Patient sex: F
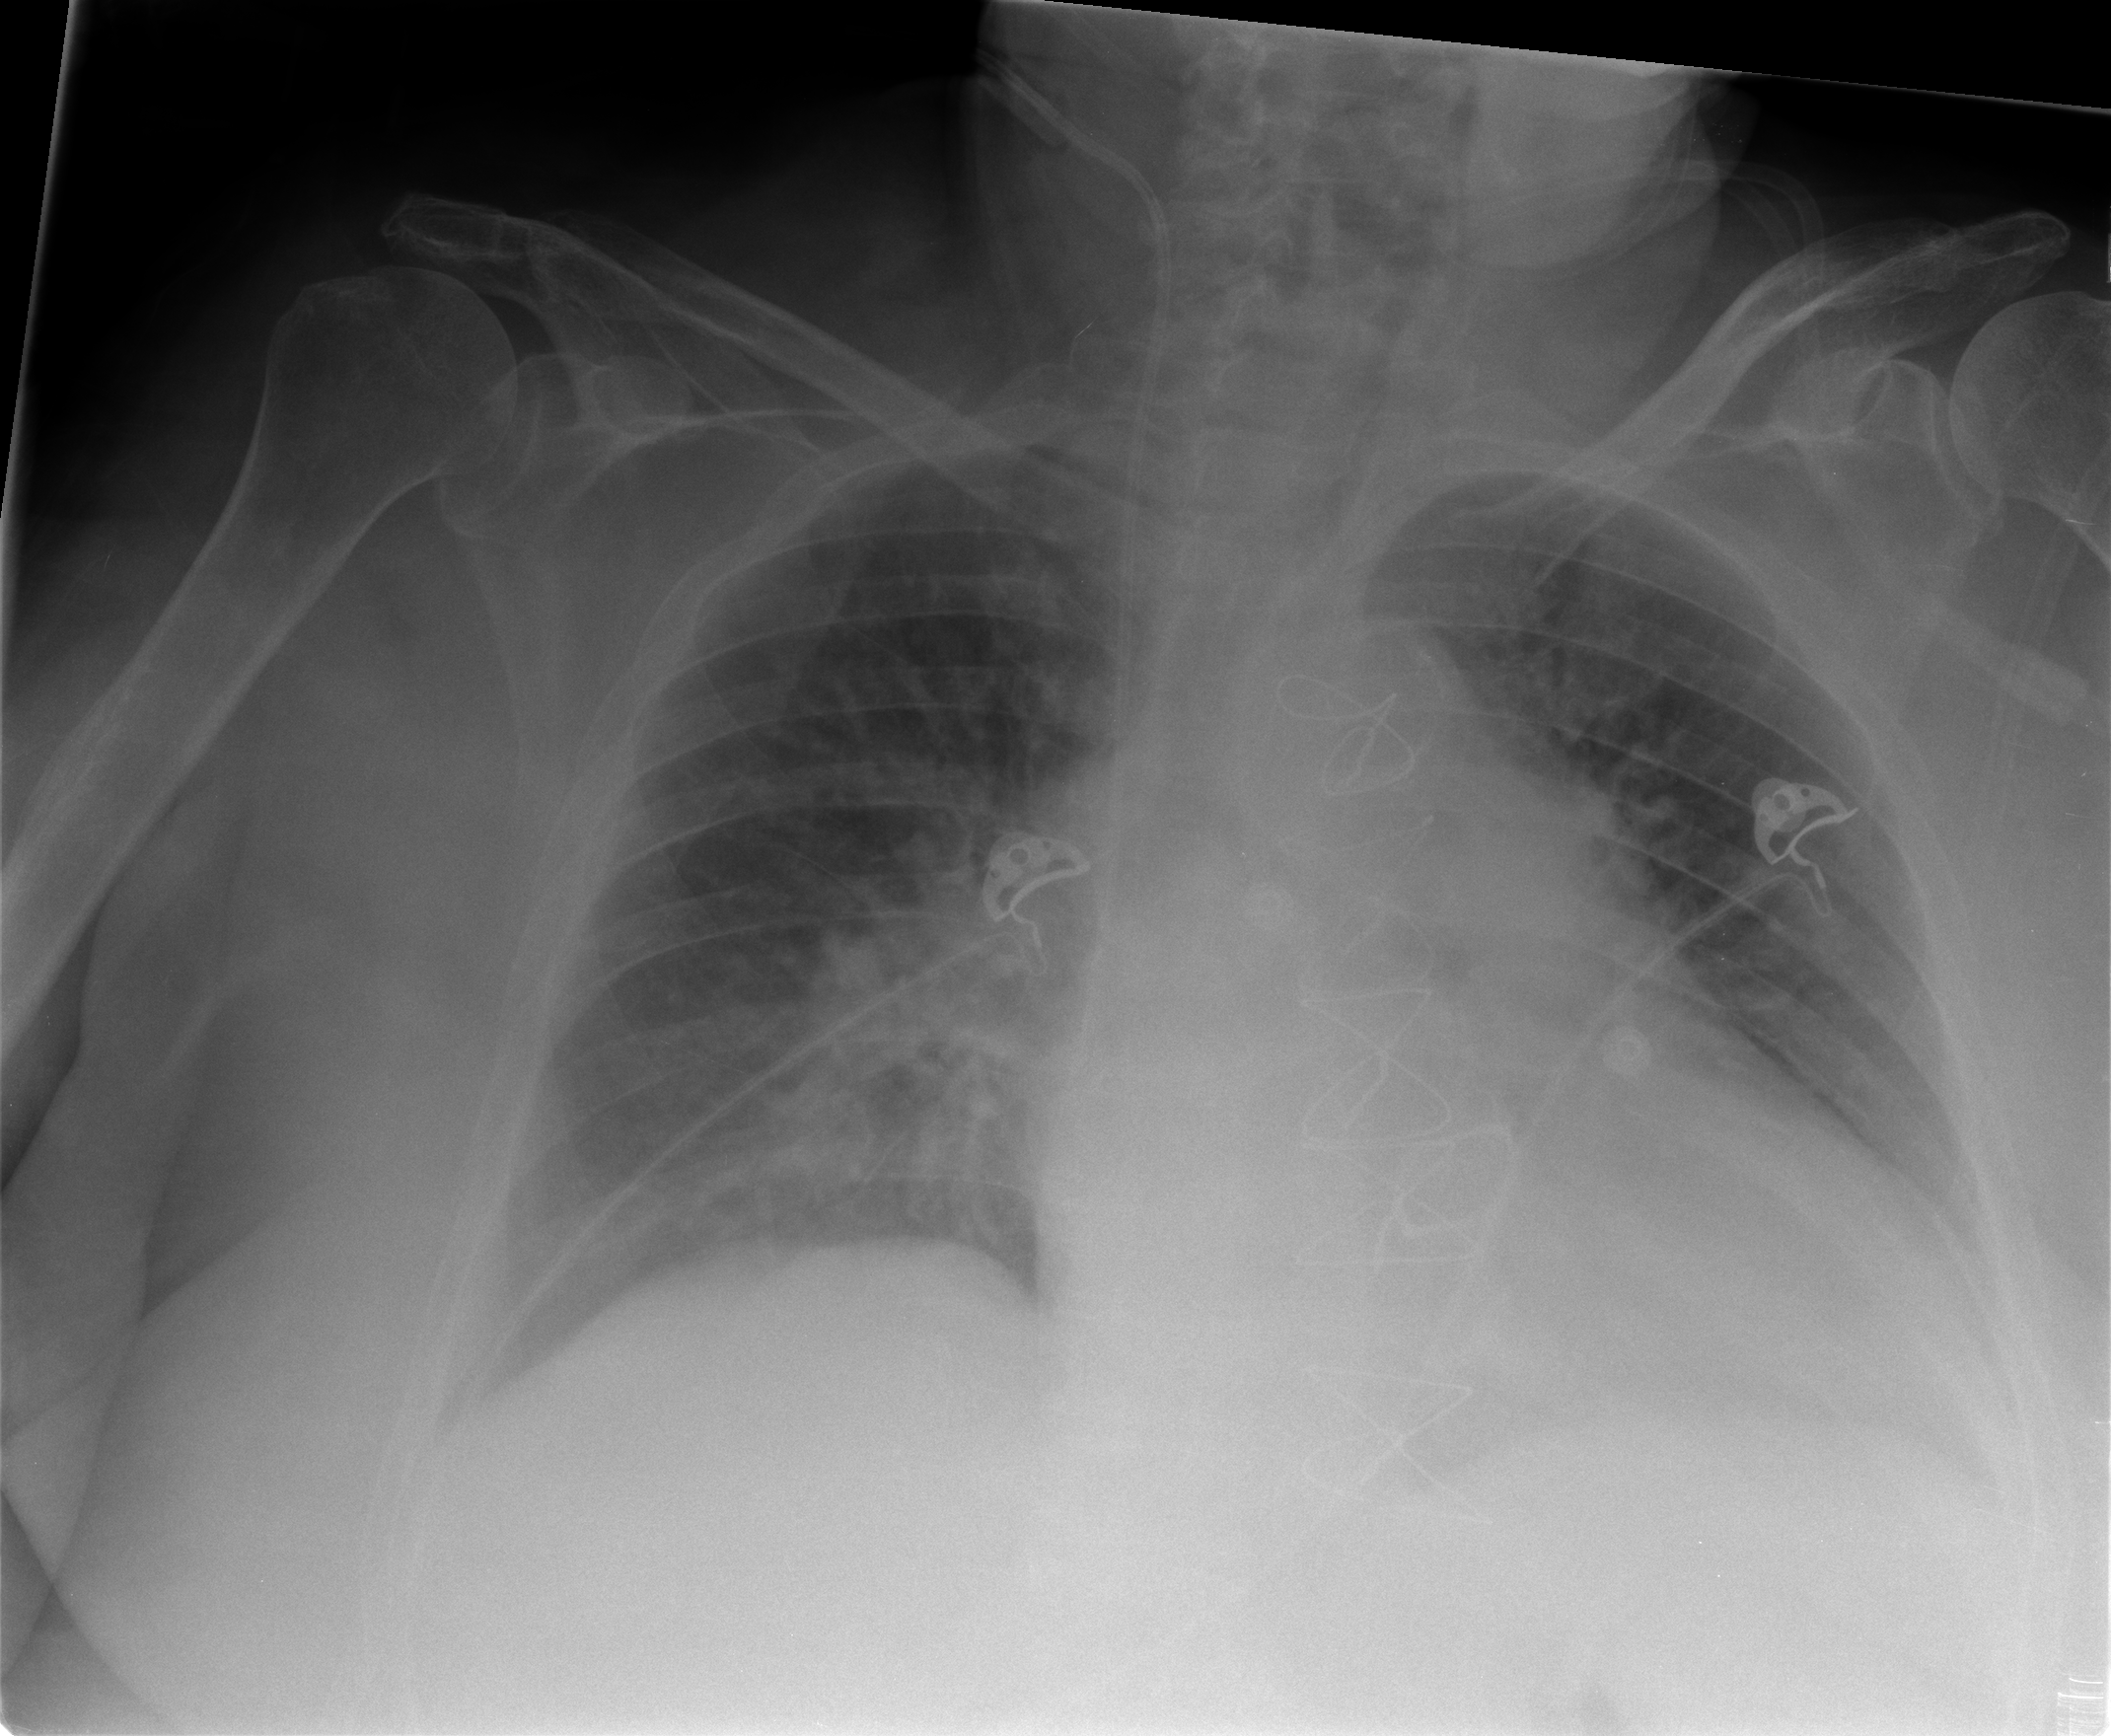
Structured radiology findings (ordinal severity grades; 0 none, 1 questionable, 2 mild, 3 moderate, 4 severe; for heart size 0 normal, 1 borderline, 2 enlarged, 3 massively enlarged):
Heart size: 2
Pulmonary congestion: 2
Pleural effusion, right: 0
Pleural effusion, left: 2
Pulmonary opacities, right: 3
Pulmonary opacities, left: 2
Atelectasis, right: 2
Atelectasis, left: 2